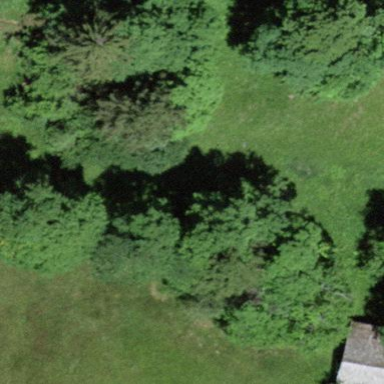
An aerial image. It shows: Forest with mix of leaf types.